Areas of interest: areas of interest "Shanghai Guanshengyuan Food Co., Ltd. Fengxian Branch"
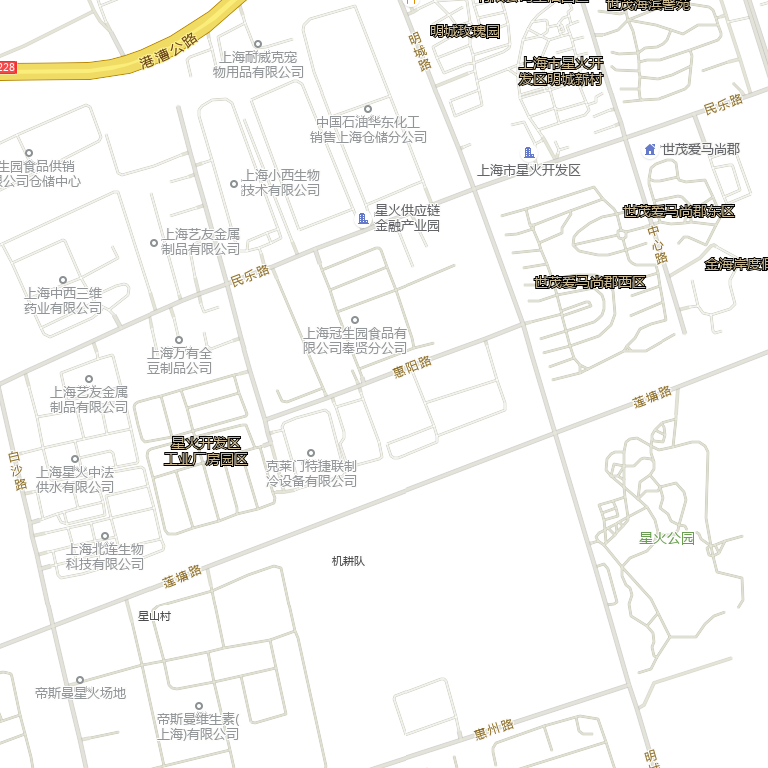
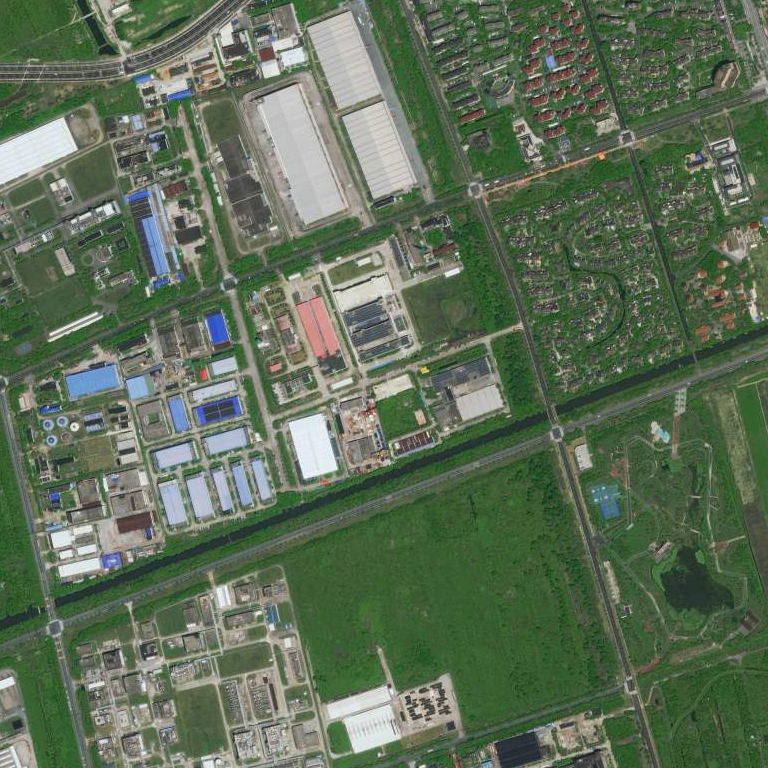